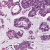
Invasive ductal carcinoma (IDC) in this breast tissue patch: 1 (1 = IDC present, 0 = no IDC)